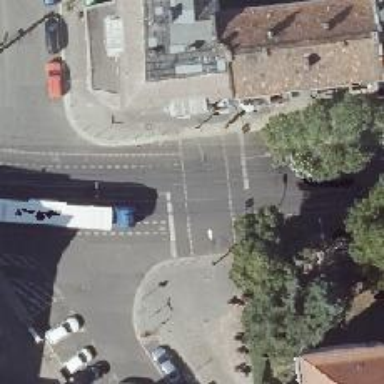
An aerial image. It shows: Crossing with traffic signals.